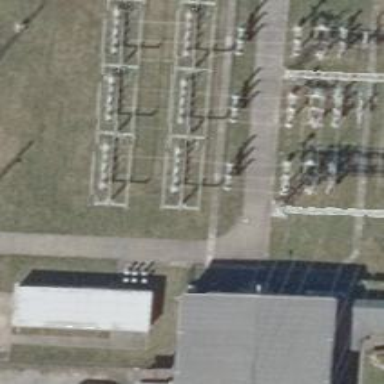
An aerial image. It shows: Switch for power supply.